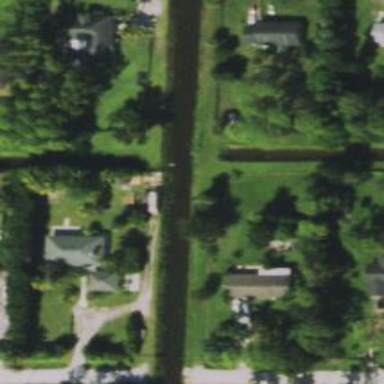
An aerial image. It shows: Canal.